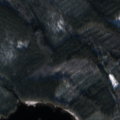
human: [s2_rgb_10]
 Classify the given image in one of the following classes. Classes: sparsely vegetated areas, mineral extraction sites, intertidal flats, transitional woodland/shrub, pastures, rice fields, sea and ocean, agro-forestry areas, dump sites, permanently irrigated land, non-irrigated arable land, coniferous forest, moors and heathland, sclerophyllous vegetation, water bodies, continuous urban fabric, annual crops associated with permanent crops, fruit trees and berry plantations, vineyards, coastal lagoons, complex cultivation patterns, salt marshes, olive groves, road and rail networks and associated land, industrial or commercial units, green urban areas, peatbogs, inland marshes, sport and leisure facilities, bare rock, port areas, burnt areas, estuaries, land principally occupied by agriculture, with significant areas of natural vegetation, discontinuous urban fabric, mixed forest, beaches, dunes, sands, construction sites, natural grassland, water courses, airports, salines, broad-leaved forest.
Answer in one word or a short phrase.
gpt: coniferous forest, mixed forest, water bodies